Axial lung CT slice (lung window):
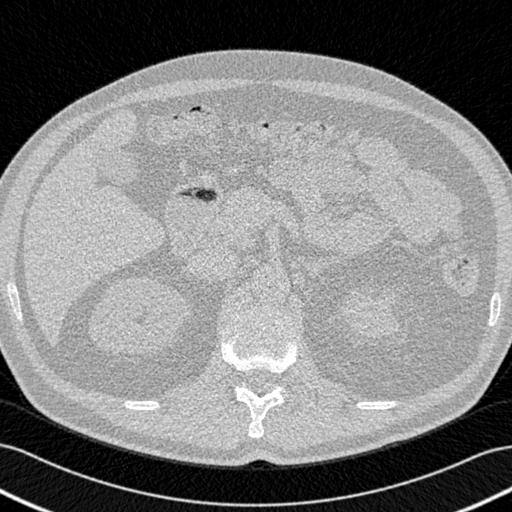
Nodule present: no